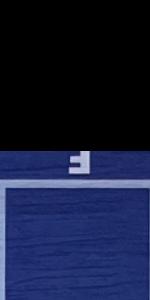
Label: Empty